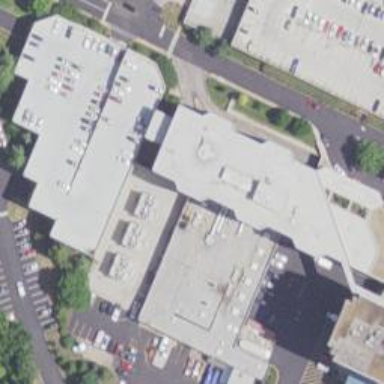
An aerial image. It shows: Hospital building.